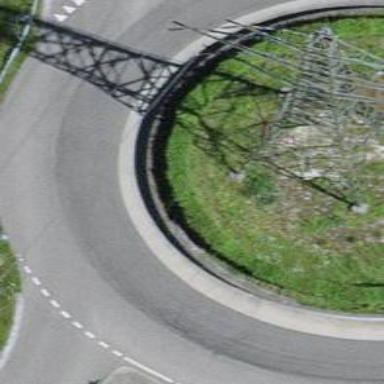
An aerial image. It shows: Hedge barrier.